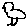
Label: bird